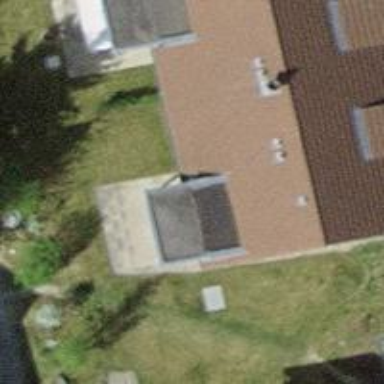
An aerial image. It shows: Gabled roof made of roof tiles on apartment building.